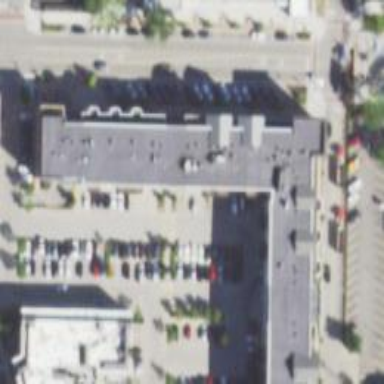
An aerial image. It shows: Parking space.